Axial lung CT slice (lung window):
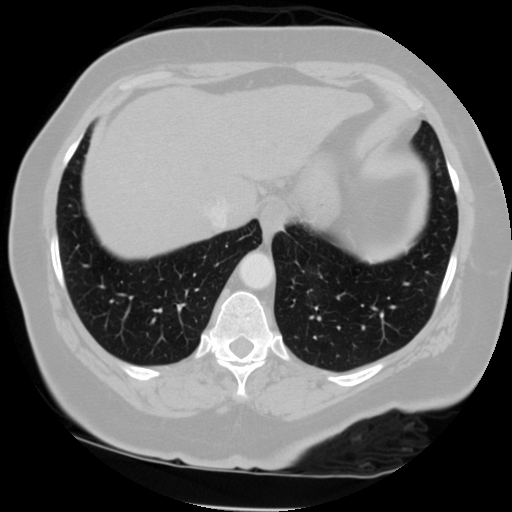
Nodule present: no